Field crop: maize
Growth stage: 2
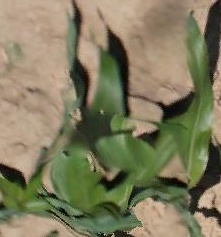
Species: maize